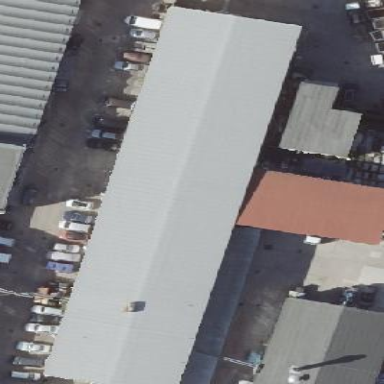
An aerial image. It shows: Industrial building.